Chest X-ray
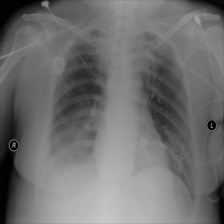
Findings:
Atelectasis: negative
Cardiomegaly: negative
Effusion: negative
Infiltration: positive
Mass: negative
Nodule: negative
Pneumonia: negative
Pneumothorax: negative
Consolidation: negative
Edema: negative
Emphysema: negative
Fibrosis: negative
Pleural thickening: negative
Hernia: negative